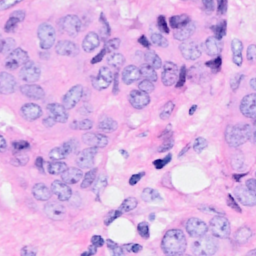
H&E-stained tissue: Breast